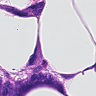
Metastatic tissue present: yes